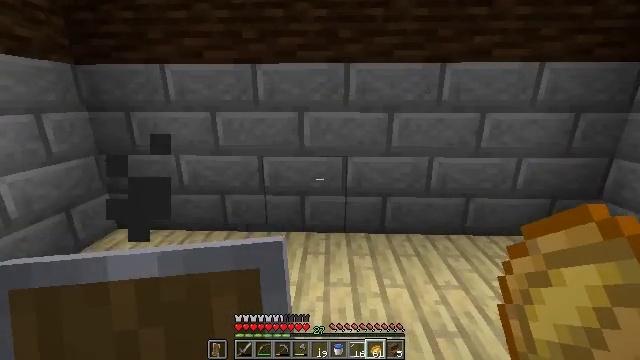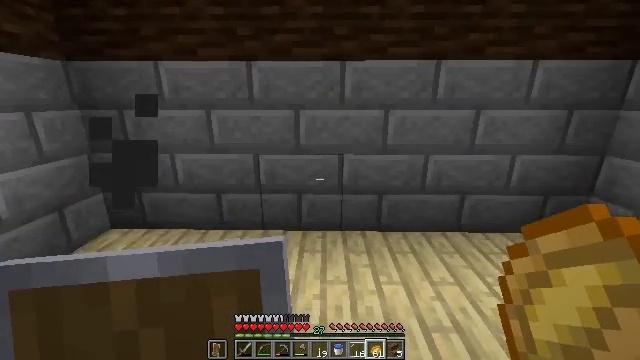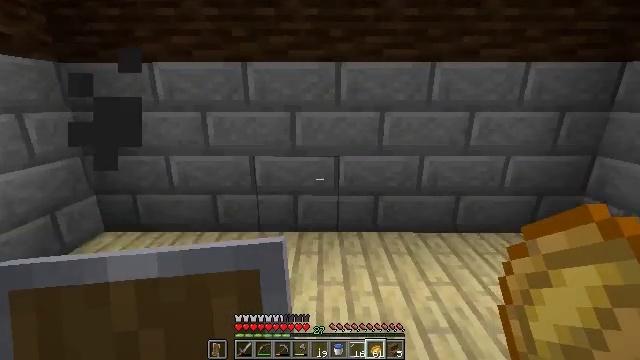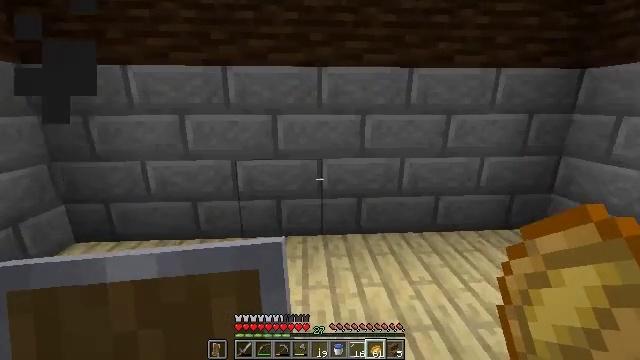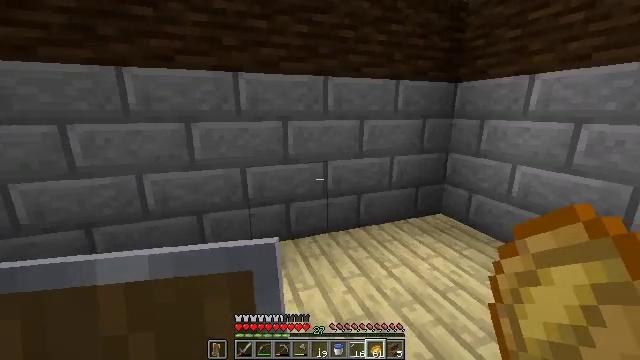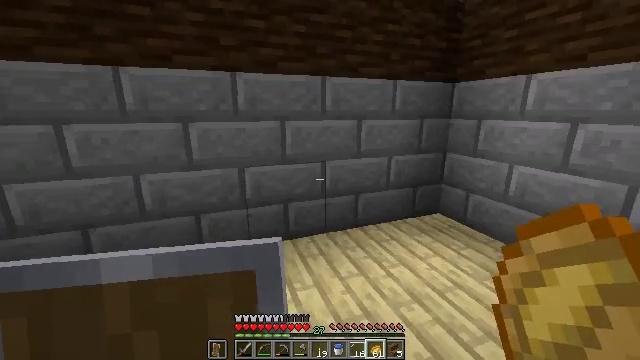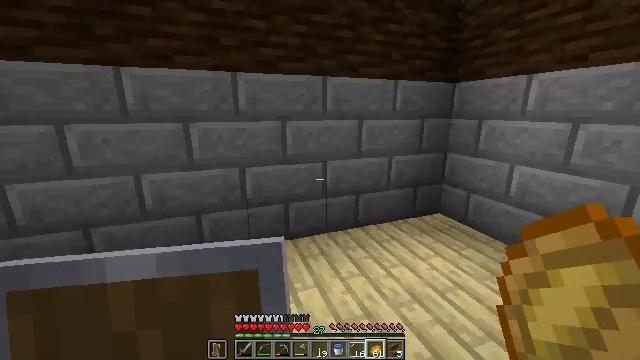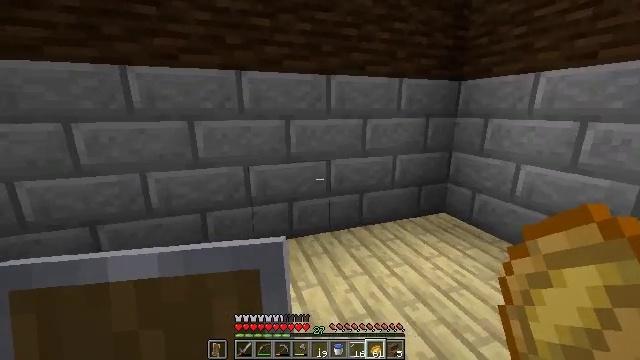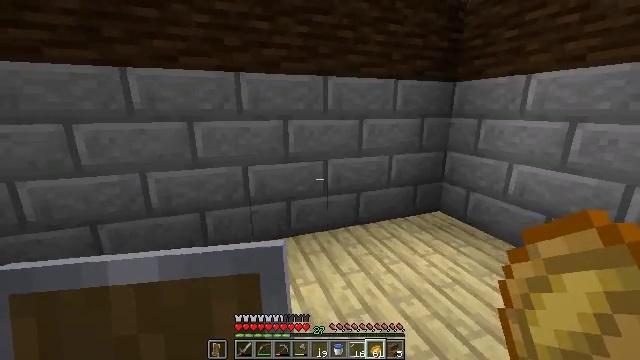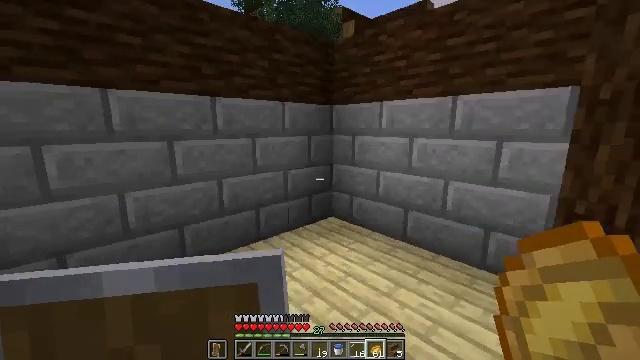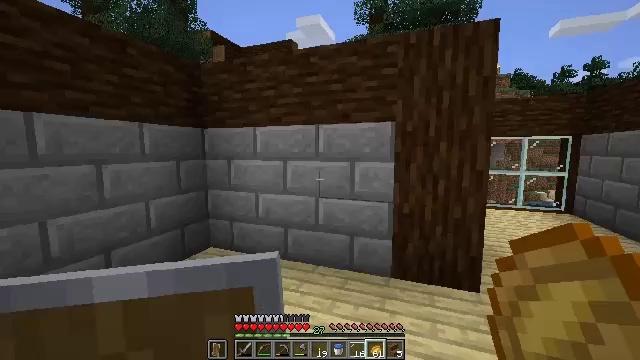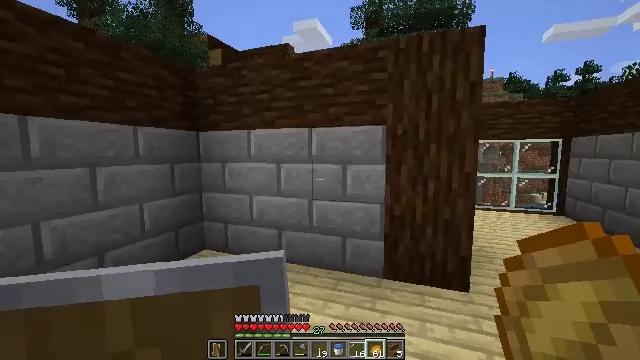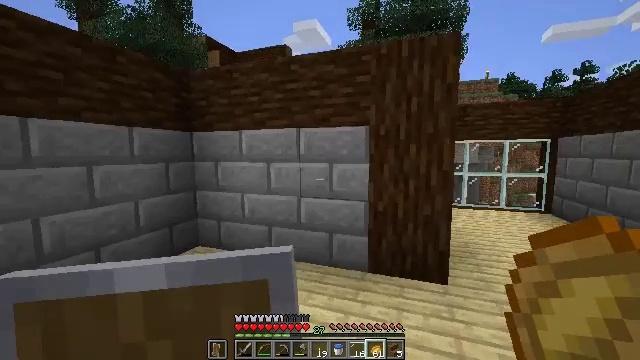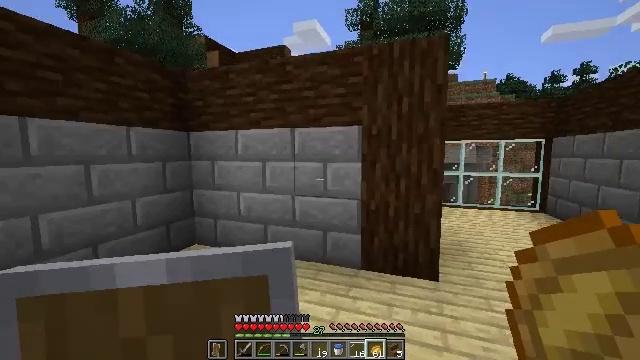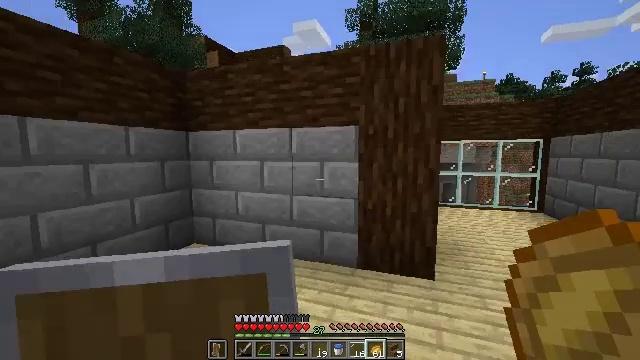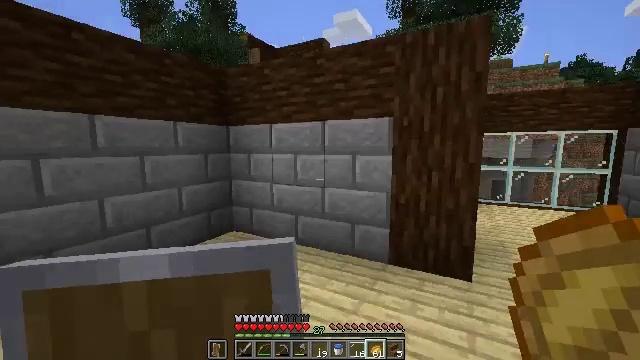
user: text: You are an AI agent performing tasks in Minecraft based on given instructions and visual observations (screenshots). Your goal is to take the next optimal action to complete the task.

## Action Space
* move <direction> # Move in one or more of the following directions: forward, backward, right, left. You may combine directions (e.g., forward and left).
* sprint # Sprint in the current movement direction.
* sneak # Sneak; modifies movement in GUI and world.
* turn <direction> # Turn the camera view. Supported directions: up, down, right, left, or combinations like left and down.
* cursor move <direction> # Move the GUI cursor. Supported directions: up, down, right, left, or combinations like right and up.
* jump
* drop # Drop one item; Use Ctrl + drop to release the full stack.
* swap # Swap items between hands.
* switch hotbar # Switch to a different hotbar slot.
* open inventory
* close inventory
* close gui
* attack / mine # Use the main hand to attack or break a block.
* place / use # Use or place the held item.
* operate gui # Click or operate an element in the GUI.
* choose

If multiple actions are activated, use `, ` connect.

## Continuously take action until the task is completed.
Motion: motion action
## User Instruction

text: Get stone bricks for construction purposes.
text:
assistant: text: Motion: no_op
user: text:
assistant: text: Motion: no_op
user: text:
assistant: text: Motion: turn right
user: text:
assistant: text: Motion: turn right and up
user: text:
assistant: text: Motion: no_op
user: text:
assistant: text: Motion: no_op
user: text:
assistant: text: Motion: no_op
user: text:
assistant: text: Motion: move back
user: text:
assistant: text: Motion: move back and move right, turn right and up
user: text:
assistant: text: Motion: move back and move right, turn right and up
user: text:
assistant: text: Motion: move back and move right
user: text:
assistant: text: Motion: no_op
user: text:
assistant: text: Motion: no_op
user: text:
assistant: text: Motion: no_op
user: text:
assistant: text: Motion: move right, turn left and down
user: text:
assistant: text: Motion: move right, turn left
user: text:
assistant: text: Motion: move right, turn left and down
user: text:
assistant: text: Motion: move right, turn left
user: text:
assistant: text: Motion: move forward and move right
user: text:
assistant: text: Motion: move forward and move right
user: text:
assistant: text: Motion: move forward
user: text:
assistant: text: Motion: turn right and up
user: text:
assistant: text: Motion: turn right
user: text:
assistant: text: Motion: no_op
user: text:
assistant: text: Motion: no_op
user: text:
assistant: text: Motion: no_op
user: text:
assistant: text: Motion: turn up
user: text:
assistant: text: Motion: turn right and up
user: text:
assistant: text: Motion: turn right and up
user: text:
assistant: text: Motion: turn right and down